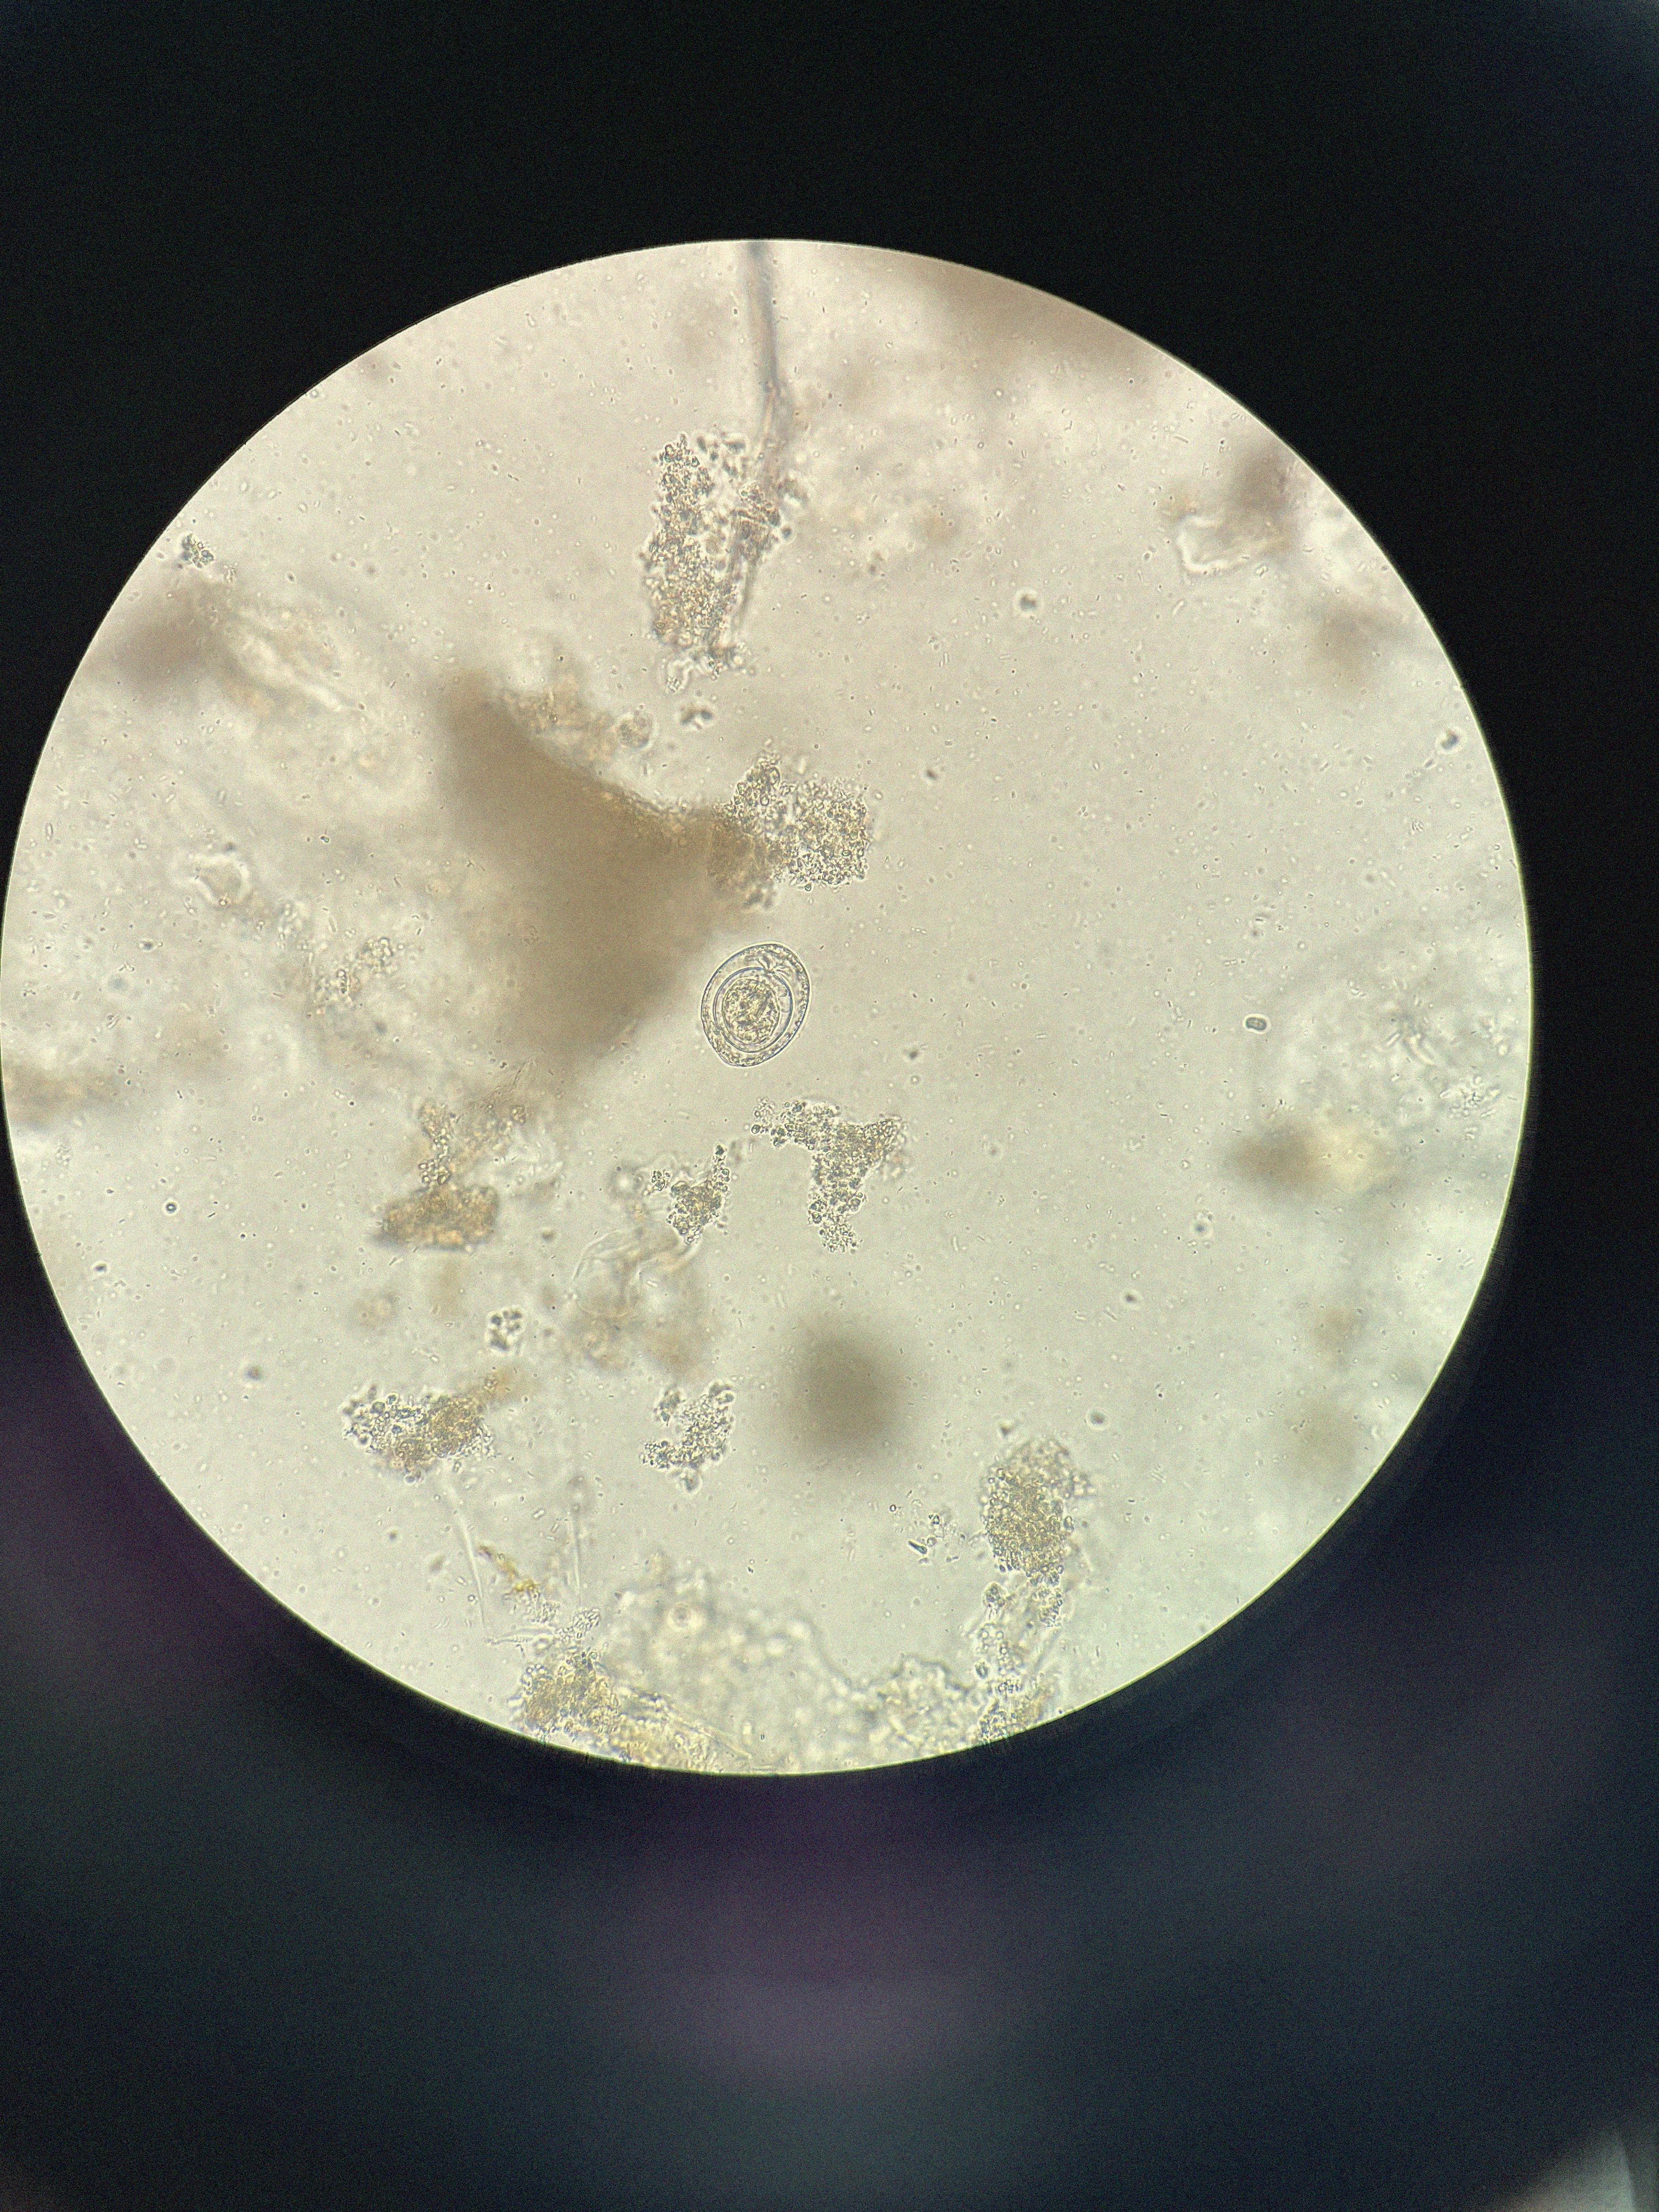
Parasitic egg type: Hymenolepis nana